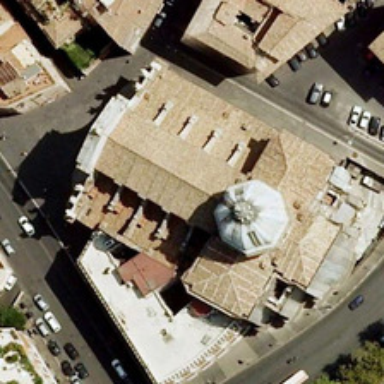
Several buildings are around a church near some cars and several green trees .